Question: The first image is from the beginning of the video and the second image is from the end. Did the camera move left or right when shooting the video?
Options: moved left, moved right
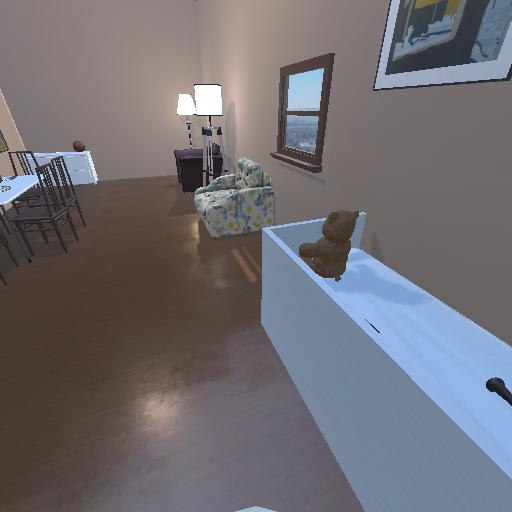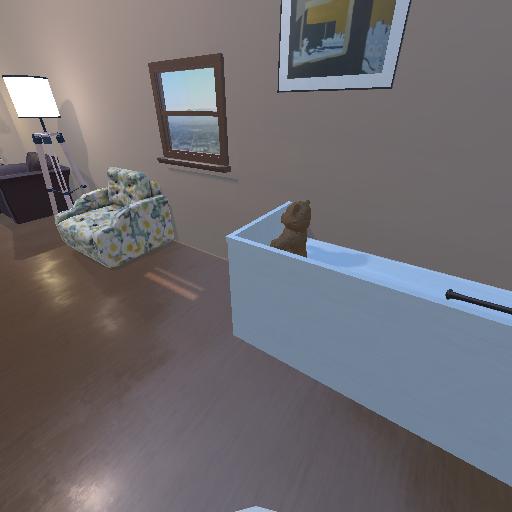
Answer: moved left